Aerial crown-view tile of a tropical tree (Barro Colorado Island, Panama), acquired 20250124:
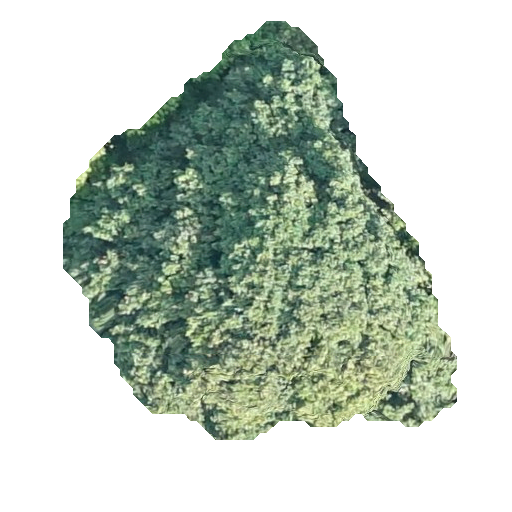
Species: Prioria copaifera
GBIF accepted scientific name: Prioria copaifera
Crown area: 160.103 m²